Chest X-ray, PA view. Patient: 61 years old, sex F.
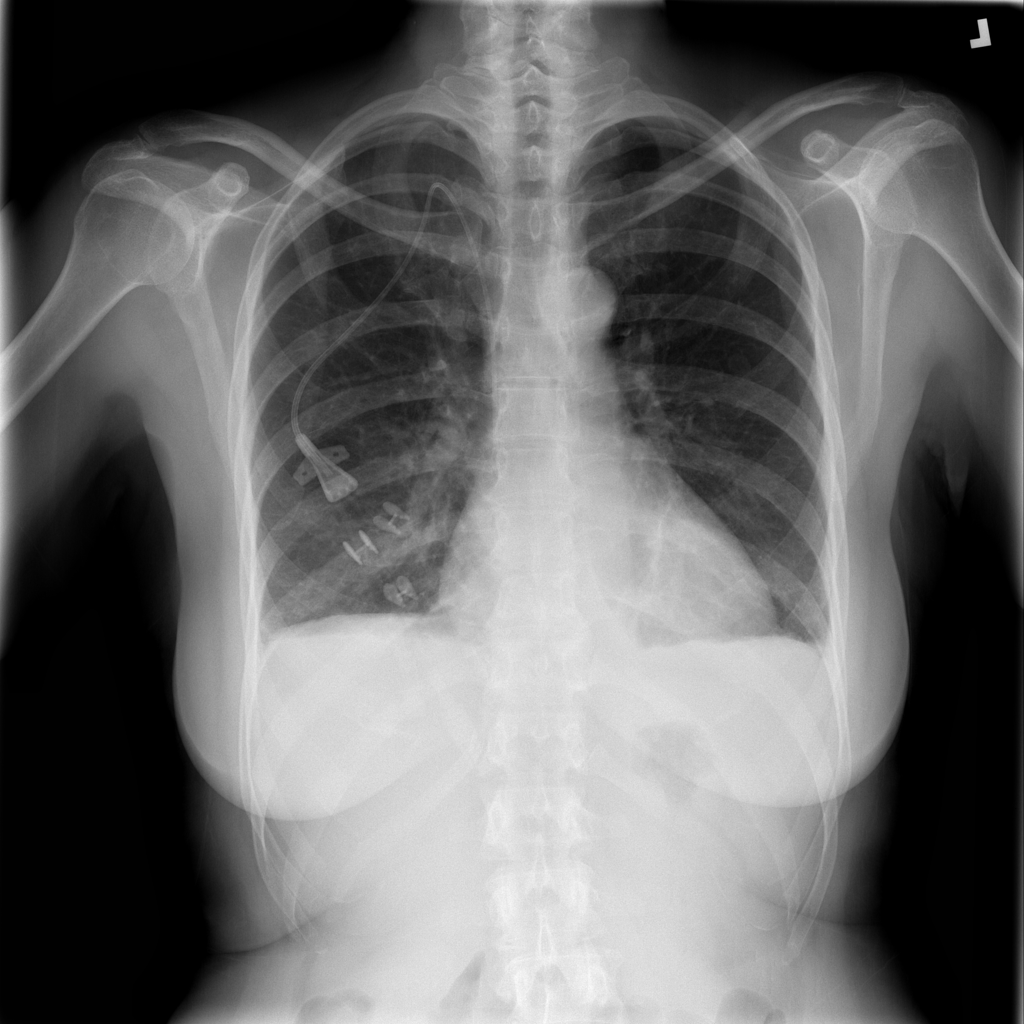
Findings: No Finding